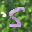
Label: 5